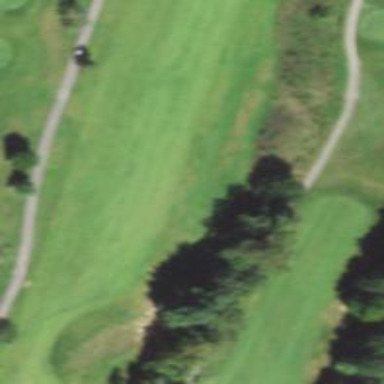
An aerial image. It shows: Grassy area designated as golf fairway.